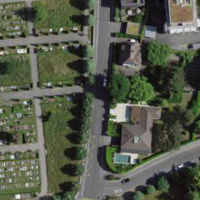
EUNIS habitat code: 53
Species observed at this site:
Cymbalaria muralis